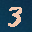
Label: 3